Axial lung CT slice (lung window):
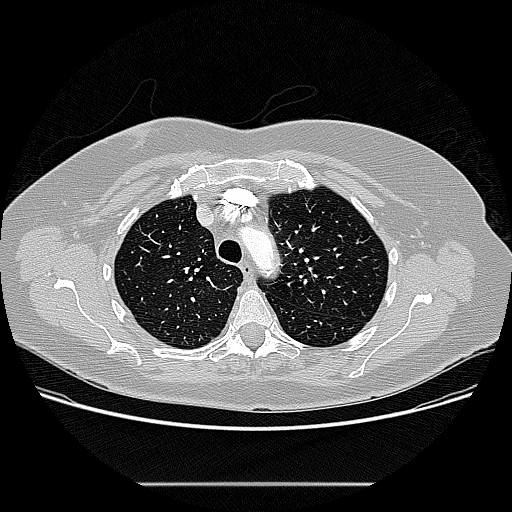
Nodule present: no